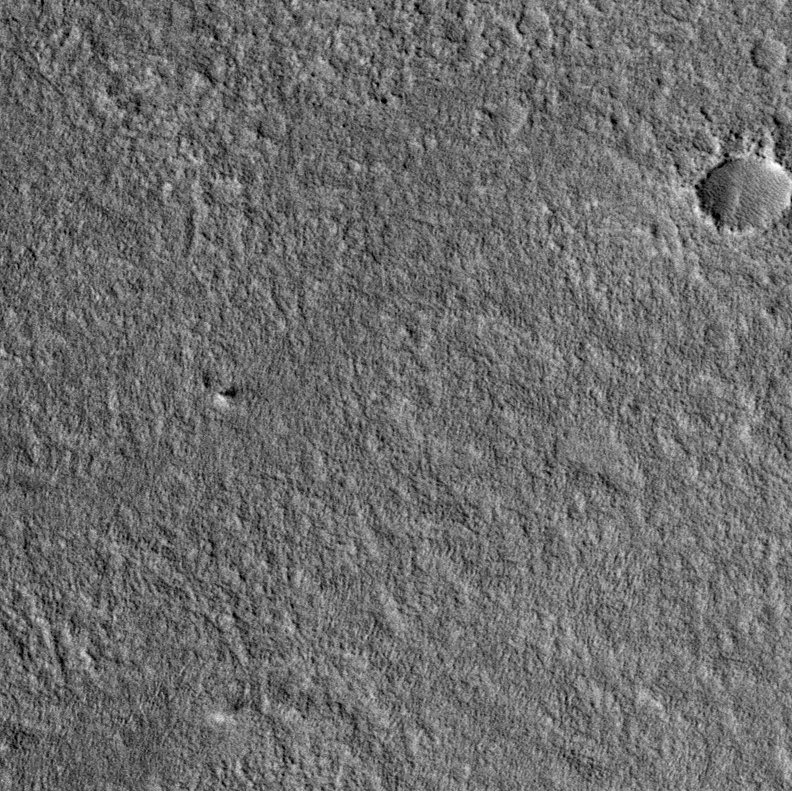
Label: dustdevil, dustdevil